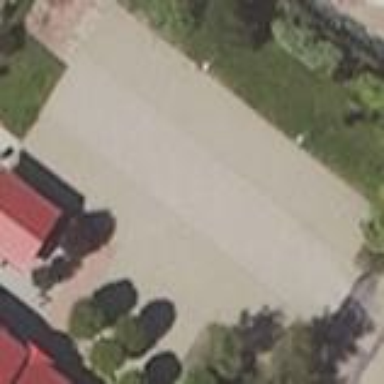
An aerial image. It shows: Parking area.